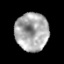
Tissue: prostate
Cell type: T cells
Senescence score: 0.2859
Nuclear area (px): 1243
Mean DAPI intensity: 170.214